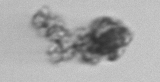
Label: detritus